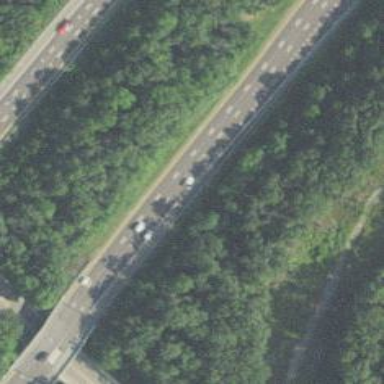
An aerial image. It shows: Asphalt motorway.